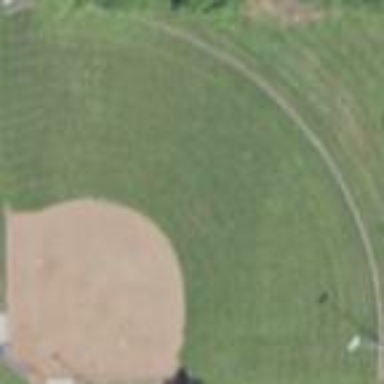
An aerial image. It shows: Baseball pitch for leisure land.